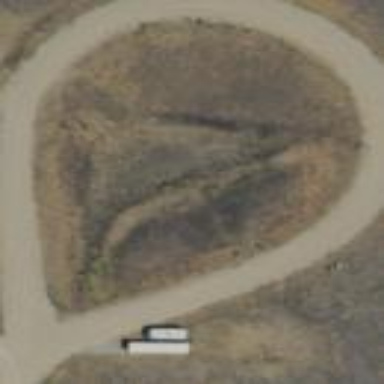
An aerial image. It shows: Unpaved residential road.